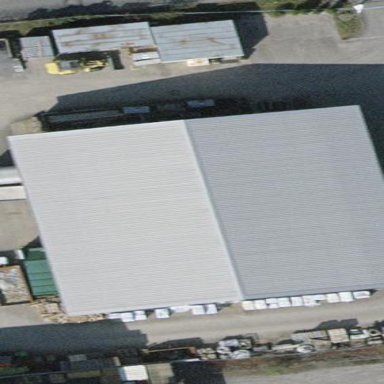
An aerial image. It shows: Industrial building.